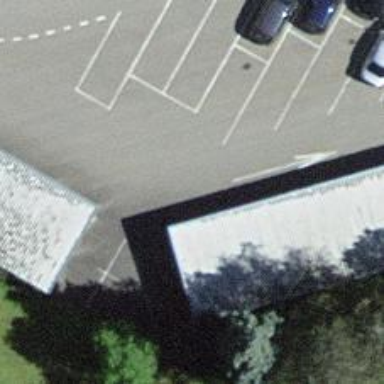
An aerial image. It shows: Road serving as parking aisle.